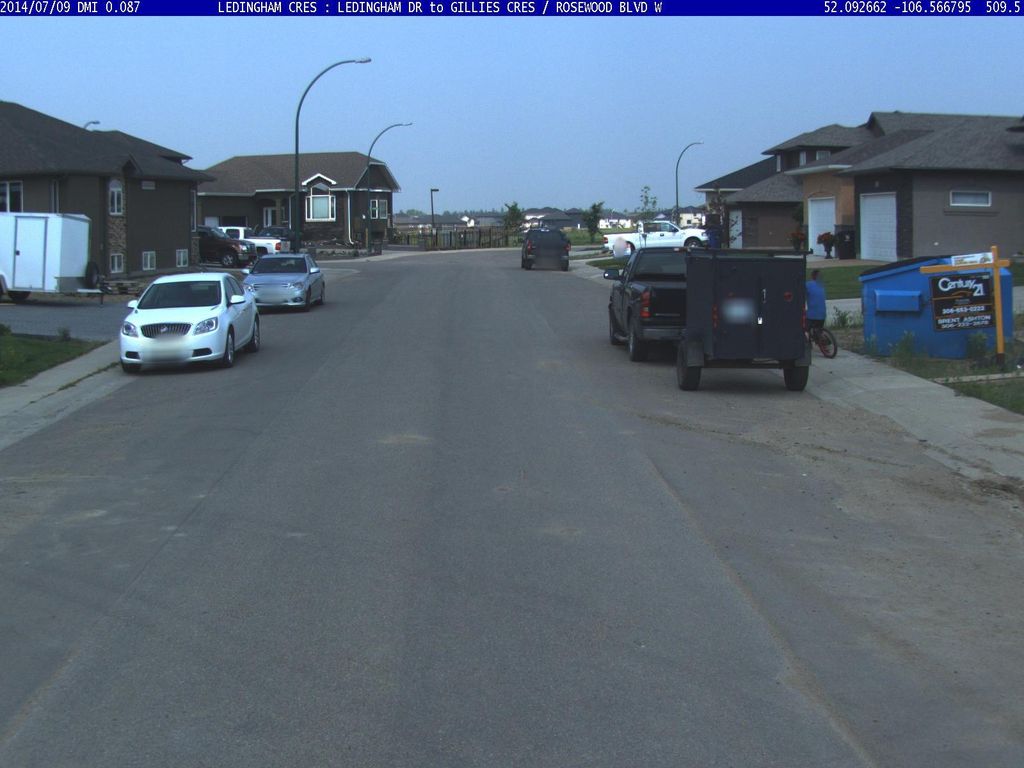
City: saskatoon